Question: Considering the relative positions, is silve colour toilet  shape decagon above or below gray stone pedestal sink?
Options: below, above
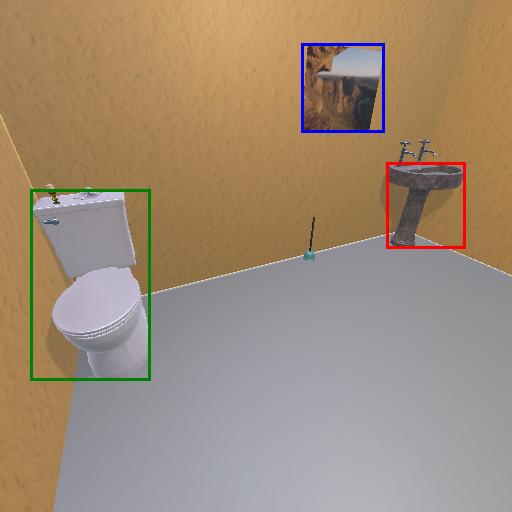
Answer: below